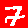
Digit: 7